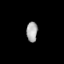
Tissue: prostate
Cell type: T cells
Senescence score: 0.3038
Nuclear area (px): 216
Mean DAPI intensity: 169.139